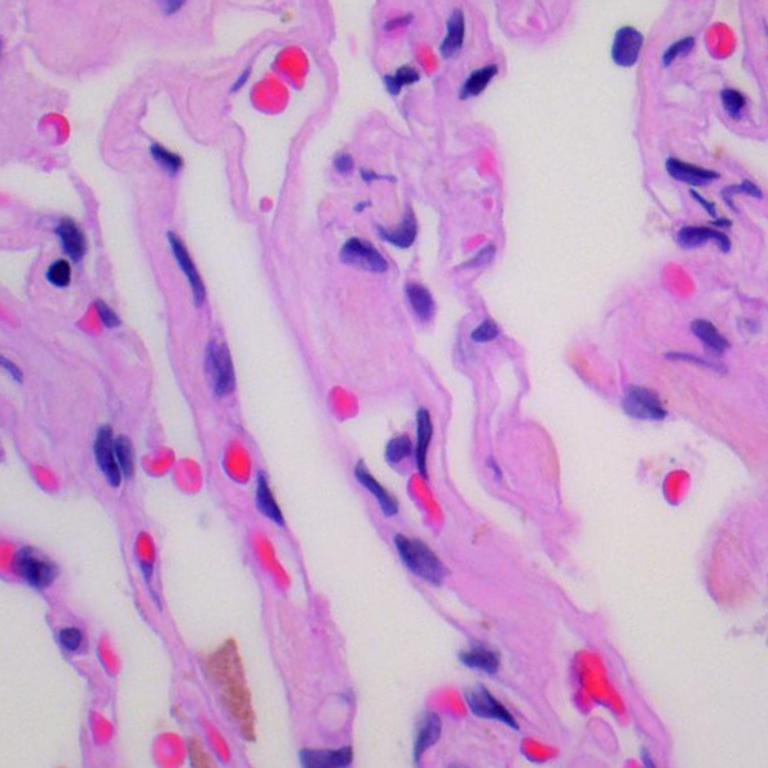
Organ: lung
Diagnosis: benign